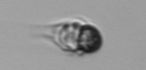
Label: Mesodinium